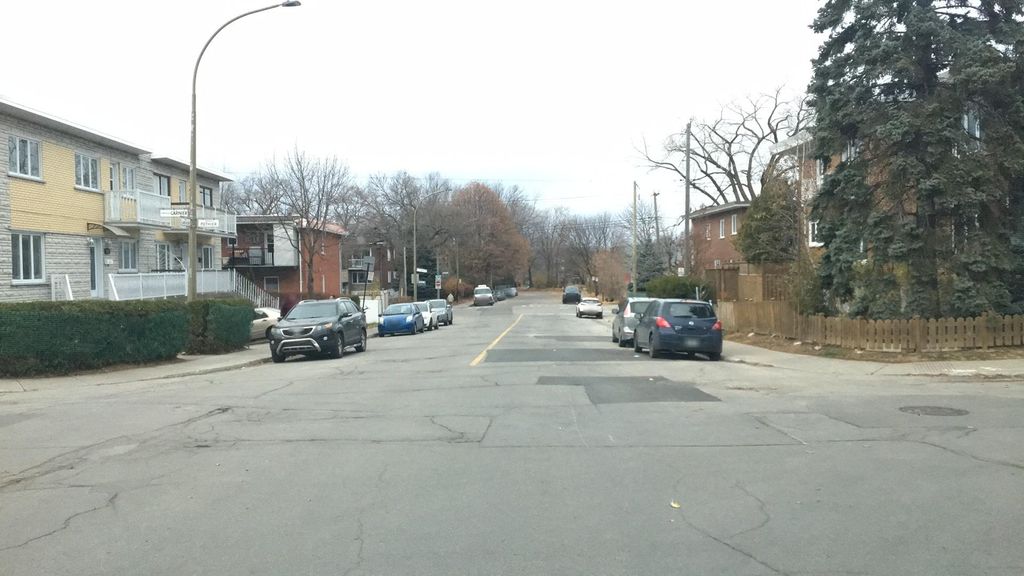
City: montreal